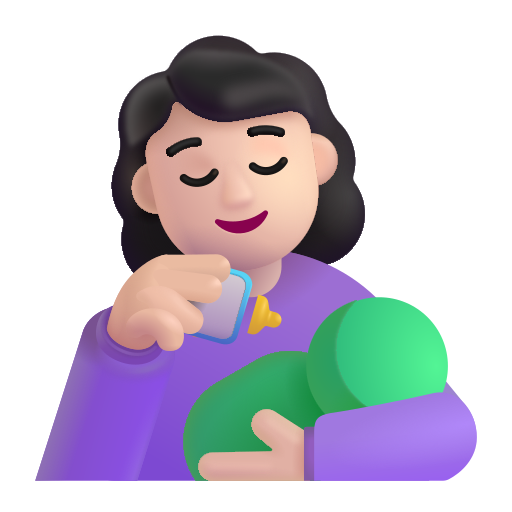
woman feeding baby color light